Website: walmart
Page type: payment
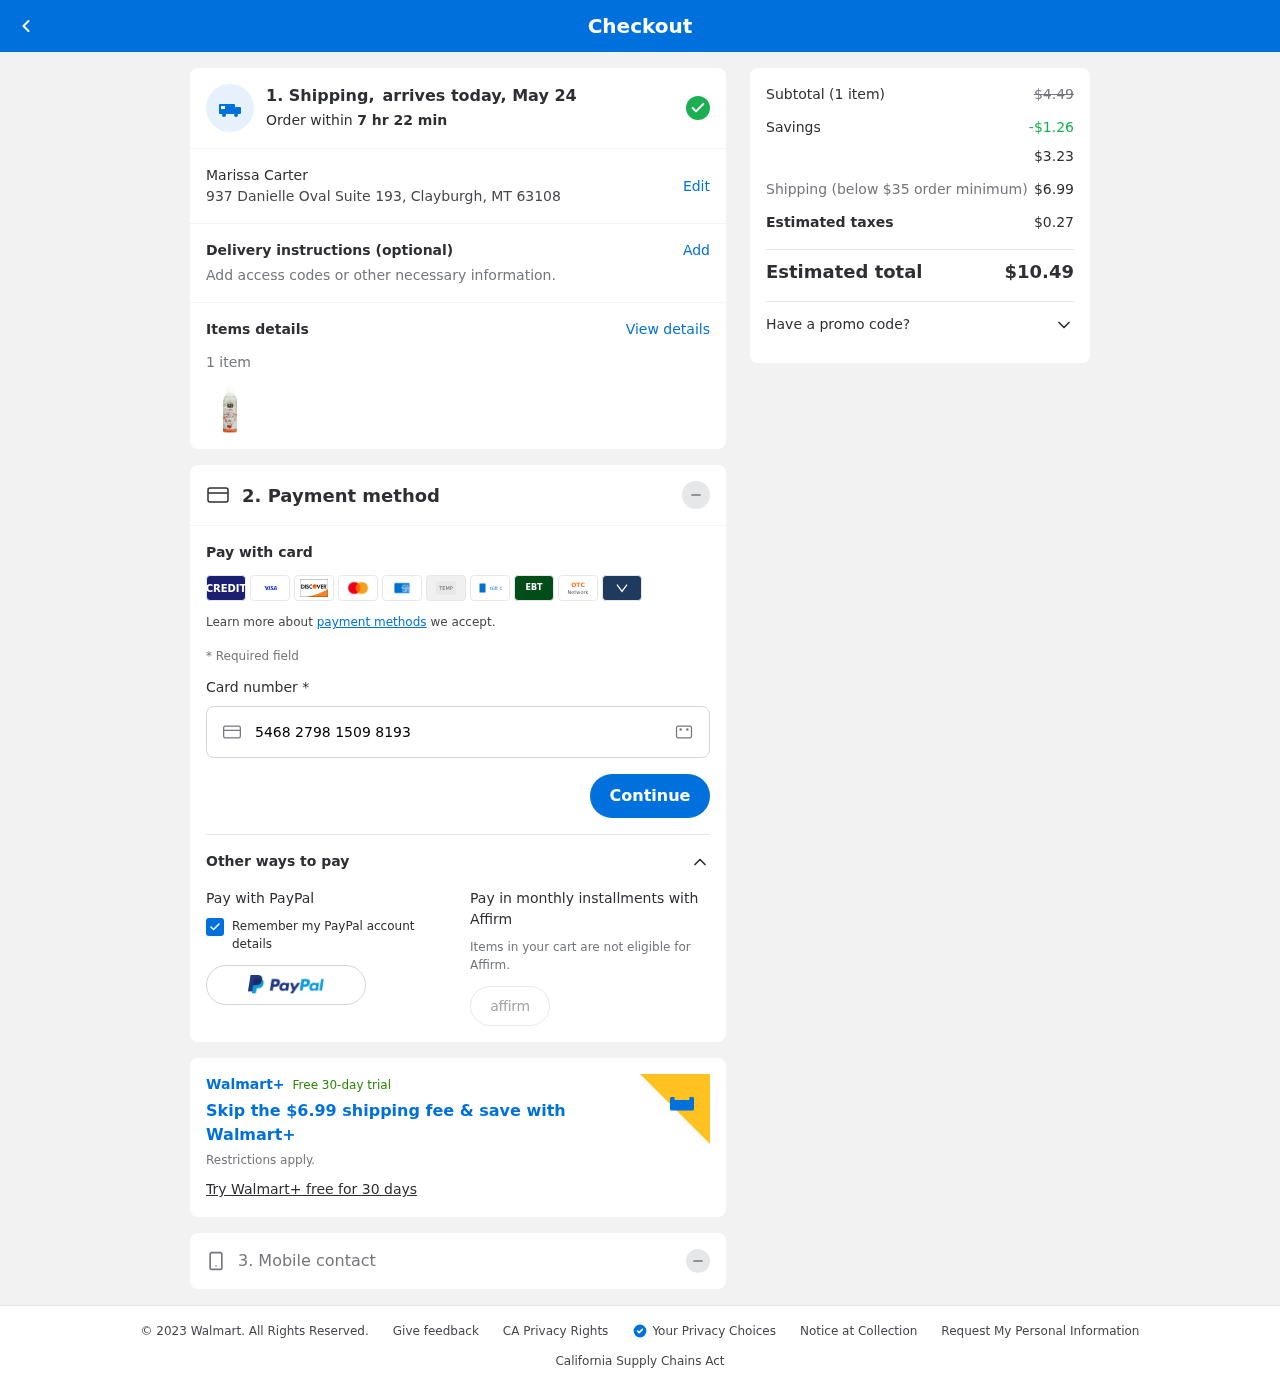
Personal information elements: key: PII_FULLNAME
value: Marissa Carter
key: PII_STREET
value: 937 Danielle Oval Suite 193
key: PII_CITY_STATE_ZIP
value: Clayburgh, MT 63108
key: PII_CARD_NUMBER
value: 5468 2798 1509 8193
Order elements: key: ORDER_DELIVERY_DATE
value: May 24
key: ORDER_NUM_ITEMS
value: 1
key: ORDER_SUBTOTAL_BEFORE_SAVINGS
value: $4.49
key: ORDER_SAVINGS
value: -$1.26
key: ORDER_SUBTOTAL
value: $3.23
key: ORDER_SHIPPING_COST
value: $6.99
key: ORDER_TAX
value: $0.27
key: ORDER_TOTAL
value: $10.49